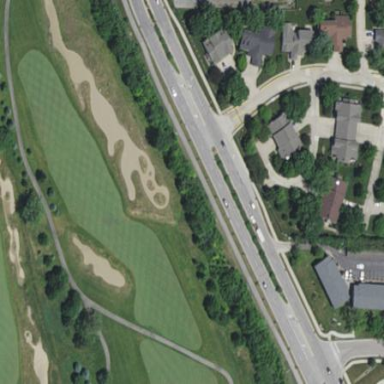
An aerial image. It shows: Golf bunker filled with natural sand.